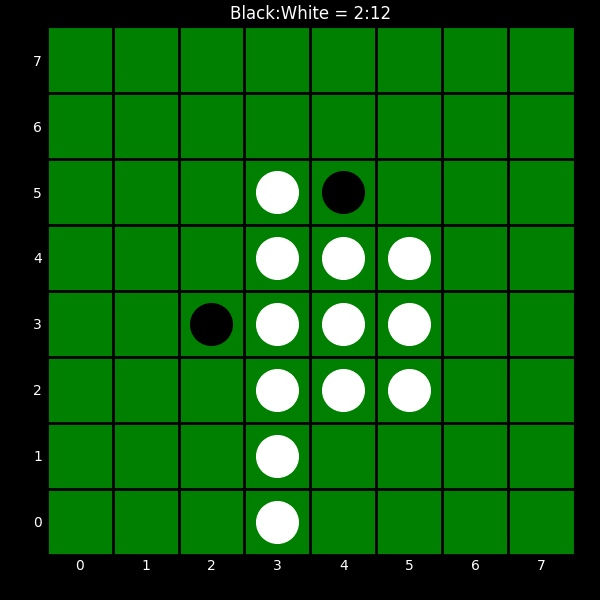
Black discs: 2
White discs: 12